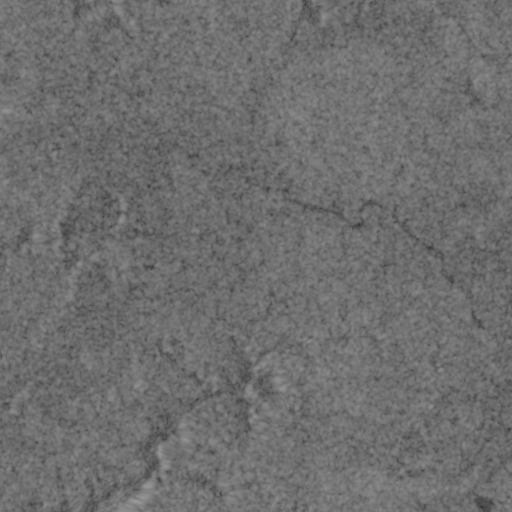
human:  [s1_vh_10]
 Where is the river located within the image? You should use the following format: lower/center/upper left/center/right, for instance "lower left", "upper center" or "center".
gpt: The river is located in the left of the image.
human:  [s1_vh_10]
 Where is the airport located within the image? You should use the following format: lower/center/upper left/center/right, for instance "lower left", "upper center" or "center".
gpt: There is no airport in the image.

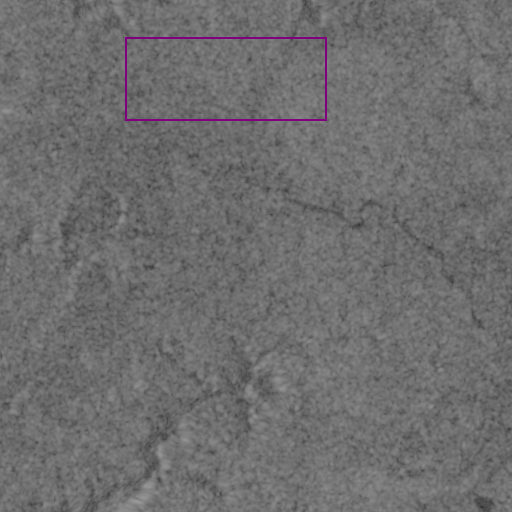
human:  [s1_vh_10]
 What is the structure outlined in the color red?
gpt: There is no red outline.
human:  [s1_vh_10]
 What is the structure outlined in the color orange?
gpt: There is no structure outlined in orange.